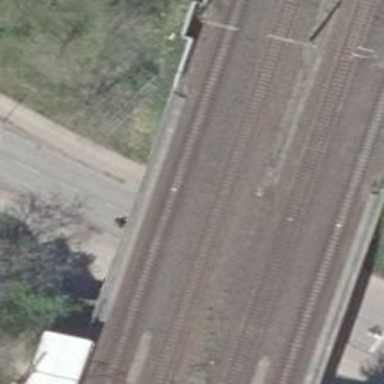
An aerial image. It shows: Railway with electrified contact lines.